Question: I get the an RC1107 error when I try to open any RC for editing, but all my libraries and the app itself compile fine.

I saw <URL>, but besides not having any useful information, it seems to be a slightly different problem.
I've tried a number of things, from closing and reopening Visual Studio, to ensuring the integrity of the .rc and resource.h files by performing a diff with the previous version. I've even tried rebooting my machine. Any other suggestions?
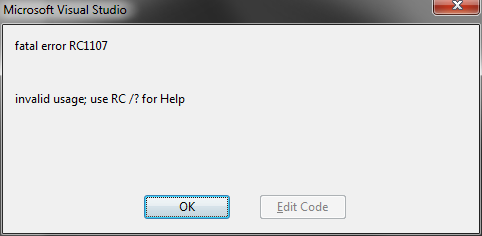
Answer: The answer to the question I linked to actually did contain the right answer, but was so vague as to be useless. After some more searching, I found the solution <URL>, namely this response:
> I've had the same issue.It looks like the include path processing is broken in VS8. I
disassembled the resource compiler dll and found that the command line
being passed to rcdll.dll was corrupted. The last slash on the include
path was being replaced with a quote character. There was no starting
quote.To fix the problem, I made a minor change to the include paths in the
IDE.Tools -> Options -> Projects and Solutions -> VC++ DirectoriesShow directories for: Include filesI Added a slash to my last path, so "P:" became "P:\". Ok the
changes and the problem went away. :-)Hope this works for you.Andy